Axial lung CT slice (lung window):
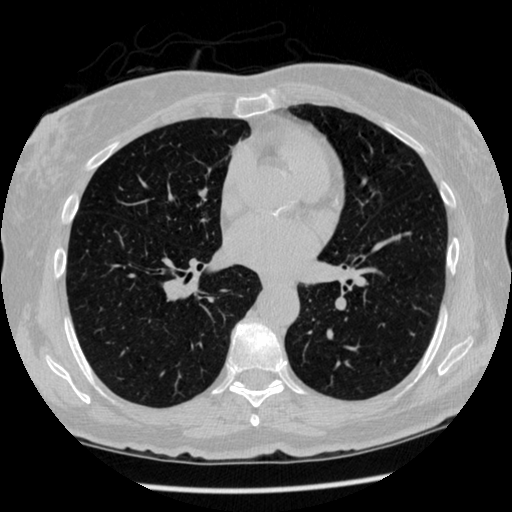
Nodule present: no